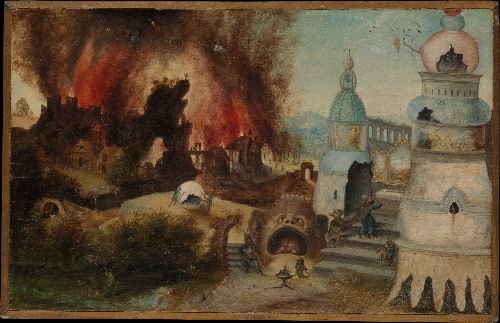
Title: The Temptation of Saint Anthony
Artist: Herri met de Bles
Artist bio: Netherlandish, Bouvines 1480?–after 1550
Date: ca. 1550–60
Object type: Painting
Classification: Paintings
Medium: Oil on wood
Dimensions: Overall 8 7/8 x 13 3/4 in. (22.5 x 34.9 cm); painted surface 8 1/2 x 13 3/8 in. (21.6 x 34 cm)
Department: European Paintings
Credit line: Bequest of Harry G. Sperling, 1971
Accession year: 1976
Repository: Metropolitan Museum of Art, New York, NY
Tags: Fires|Saint Anthony